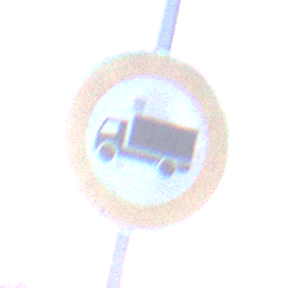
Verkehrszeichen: VerbotFuerKraftfahrzeugeUeberDreiKommaFuenfTonnen
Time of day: MorningAfternoon
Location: Outdoor (Nature)
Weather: PartlyCloudy
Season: NotSpecified
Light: Natural